Question: I have a DGV with columns "code" and "name".
Depends of lenght of a code I want to add tabulation to the "name" cells, to show structure of a data.
Like that in this picture:

How is it better to do? I think there is a better way then just loop for all rows and add spaces in front of names, right?
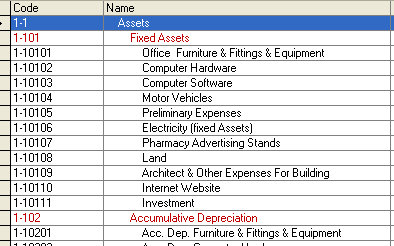
Answer: You could hook into the DataGridView.CellFormatting-Event. That will be called for every cell when needed.
This is a variant of the code Vadim posted in the comments:
'''
Public Overrides Sub DGVCellFormatting(ByVal e As DataGridViewCellFormattingEventArgs)
If DGVMain.Columns(e.ColumnIndex).Name = "Name" Then
Dim cellValue As String = DGVMain.Rows(e.RowIndex).Cells("Code").Value.ToString()
e.Value = cellValue.PadLeft(3 * (cellValue.Length - 3))
End If
End Sub
'''